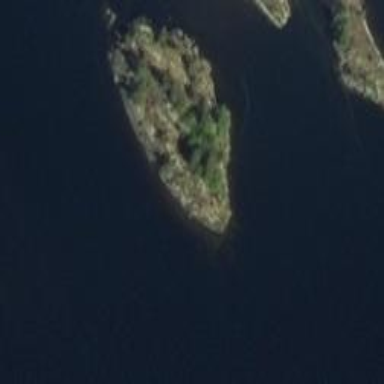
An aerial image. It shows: Islet made of bare rock.